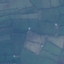
Land use / land cover: Pasture